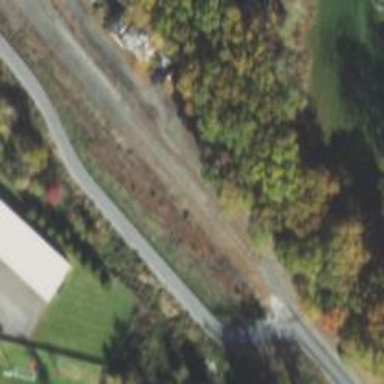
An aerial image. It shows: Abandoned railway.